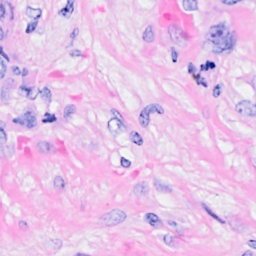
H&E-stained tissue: Breast